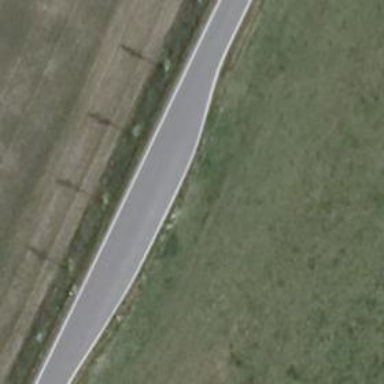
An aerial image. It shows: Passing place on the road.